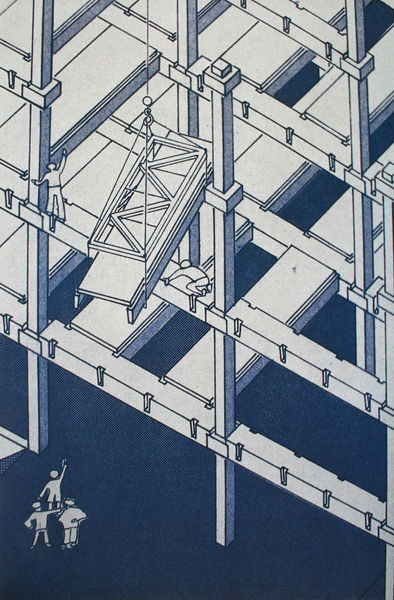
Titel: Formprogramm 300, Bausystem aus vorfabrizierten Betonelementen
Künstler: Wolfgang Döring
Schlagwörter: menschen, männer, architektur, arbeit, moderne, last, arbeiter, stütze, kran, technik, comic, konstruktion, männchen, etagen, bauwerk